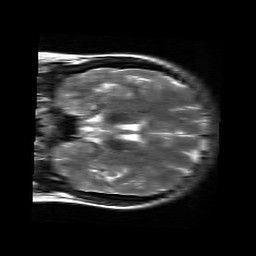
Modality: T2w
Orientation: coronal
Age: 23
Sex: female
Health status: healthy
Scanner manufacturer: siemens
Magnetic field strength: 3 T
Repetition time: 4.01 s
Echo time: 0.116 s